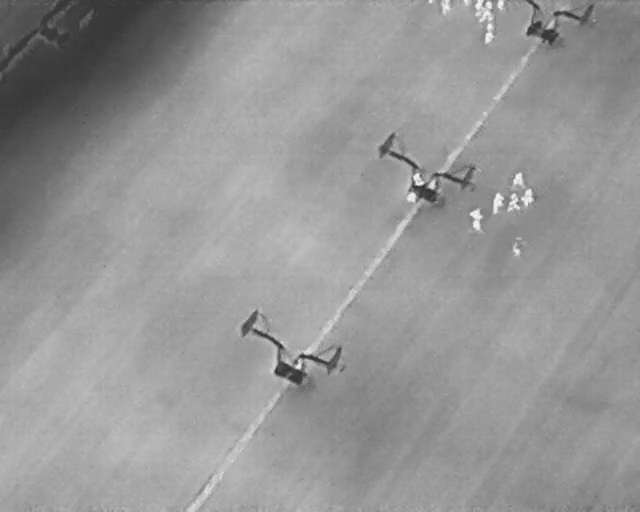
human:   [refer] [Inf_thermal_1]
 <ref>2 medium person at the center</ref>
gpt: <box>[[64, 33, 66, 36, 159], [63, 37, 65, 39, 2]]</box>

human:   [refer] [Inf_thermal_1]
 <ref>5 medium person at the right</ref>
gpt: <box>[[79, 47, 82, 49, 2], [80, 37, 84, 40, 16], [79, 33, 82, 35, 2], [78, 38, 81, 40, 16], [75, 38, 79, 41, 4]]</box>